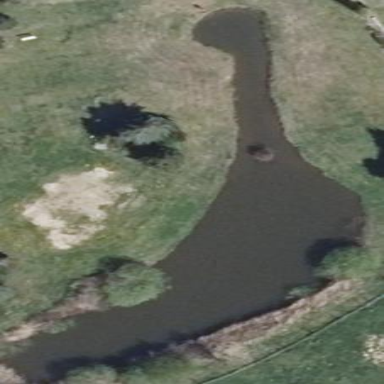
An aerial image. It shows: Serene pond surrounded by nature.